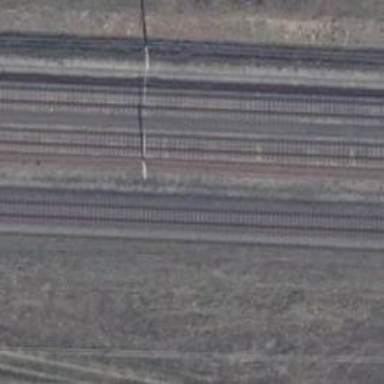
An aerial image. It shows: Railway milestone with catenary mast.